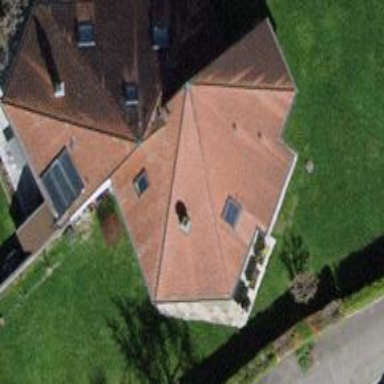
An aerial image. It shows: Detached building with mansard roof shape.